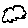
Label: cloud